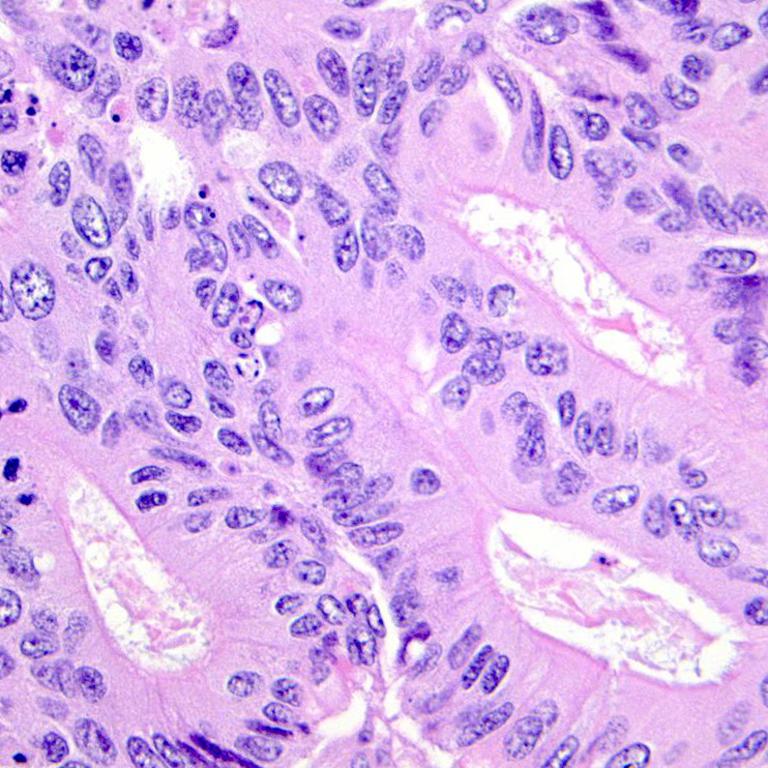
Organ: colon
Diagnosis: adenocarcinomas